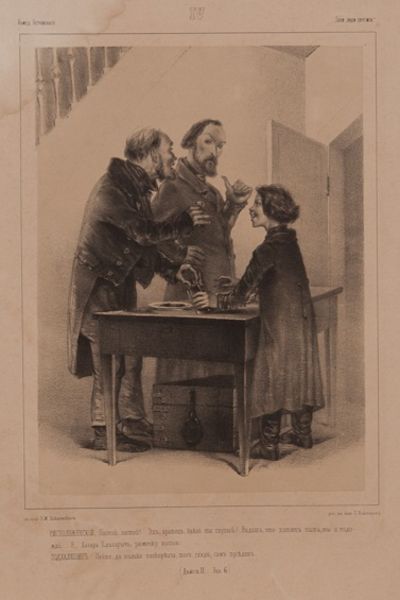
Titel: Scene from Ostrovskii's play It's a Family Affair-We'll Settle It Ourselves, Scene from Ostrovskii's play It's a Family Affair-We'll Settle It Ourselves
Künstler: Petr Mikhailovich Boklevskii
Standort: Amherst (Massachusetts, USA)
Institution: Mead Art Museum, Amherst College
Schlagwörter: men, people, priest, red, stairs, white, black, dark, dress, interieur, old, robe, room, table, talking, three, wall, woman, cupboard, picture, pink, print, staircase, hand, wood, food, man, girl, house, boy, child, feet, light, drawing, paper, black and white, coat, caricature, coats, illustration, sketch, beard, boots, smile, photo, door, scene, small, main, smiling, trunk, family, section, ink, notes, bald, book, chest, shading, lithograph, shade, plate, doorway, gesture, page, open, hold, drink, argument, photograph, big, short, tall, point, dessin, sign, lock, store, sell, barbe, manteau, truck, living room, three people, etch, drinks, stairwell, bannister, copy, magazine, thumb, laugh, trio, 3, excerpt, luggage, article, publication, cyan, homme, bottes, enfant, pencil sketch of two men and a young girl, hommes, coffre, porte, cadre, assiette, pouce, explaining, footnotes, guys, buy, yoat